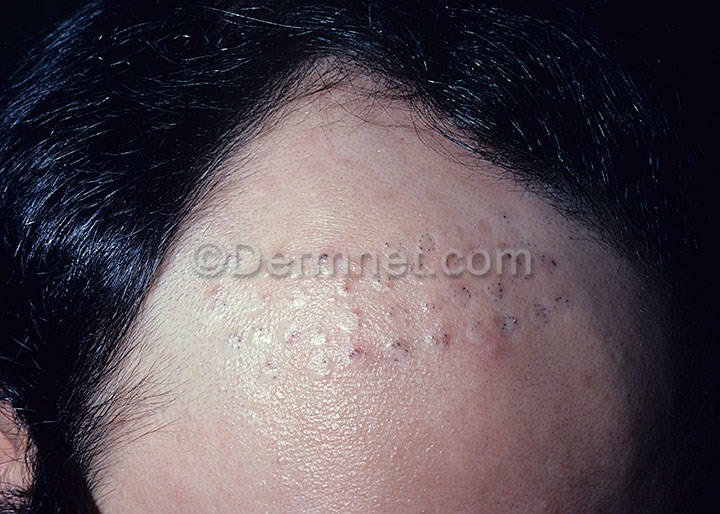
Disease: Hair Loss Photos Alopecia and other Hair Diseases